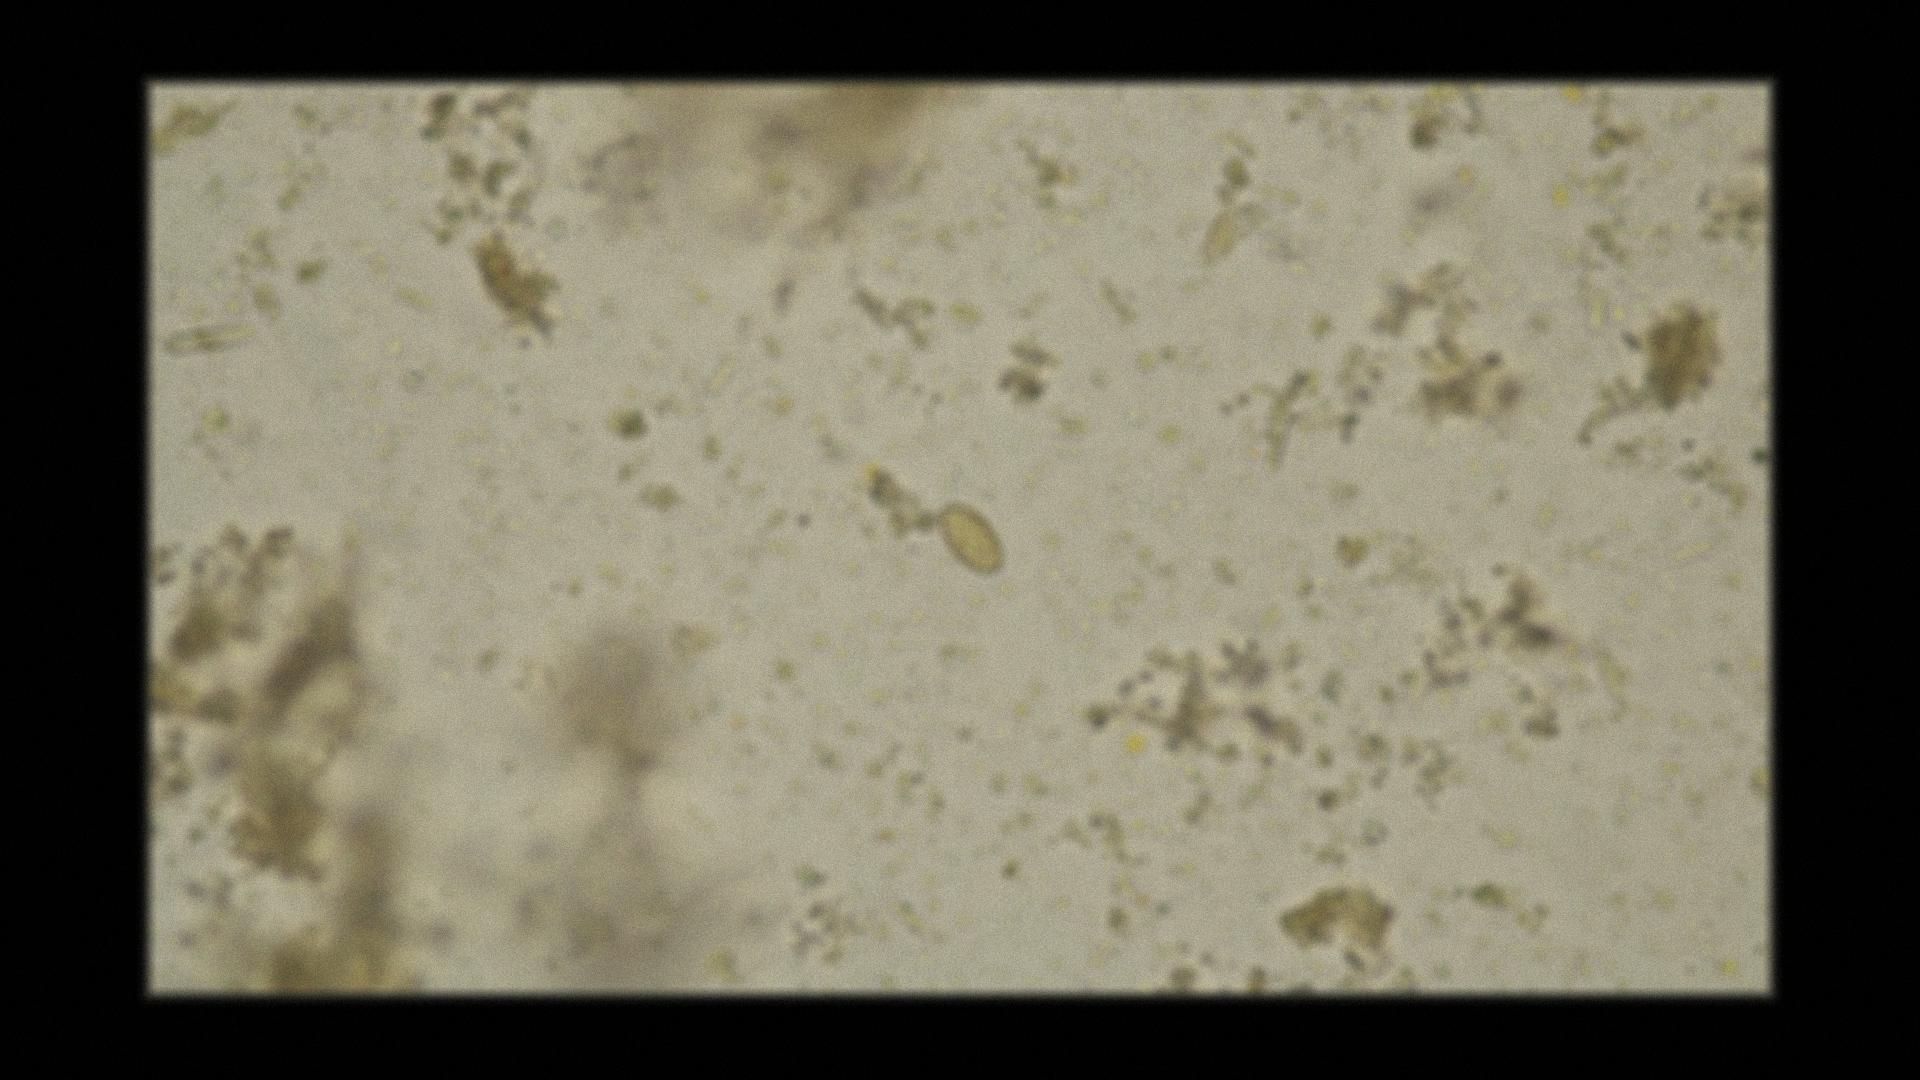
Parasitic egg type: Opisthorchis viverrine